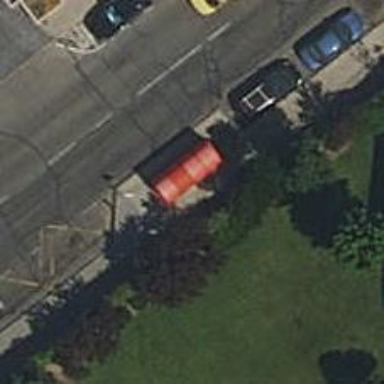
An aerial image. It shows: Bus stop with platform for public transport.